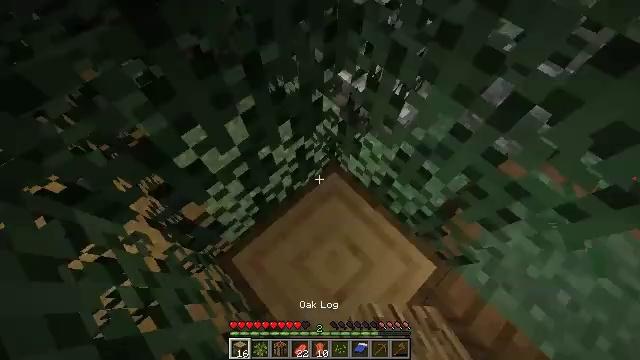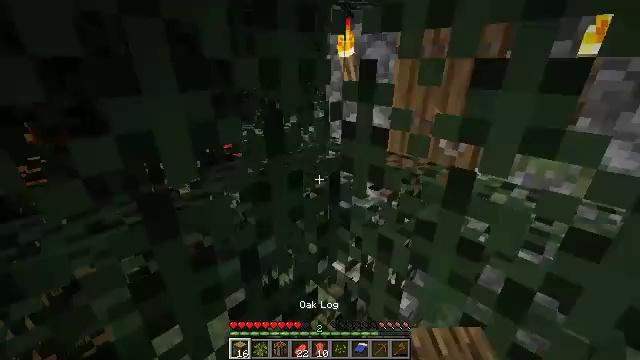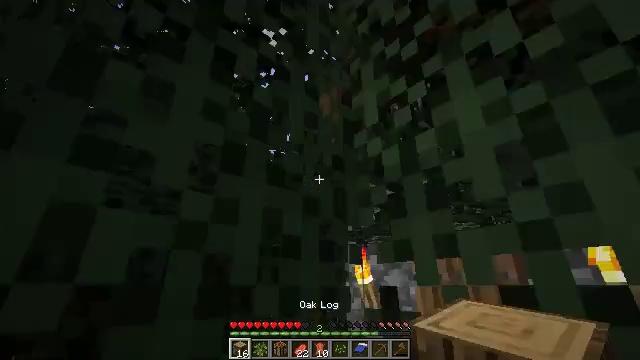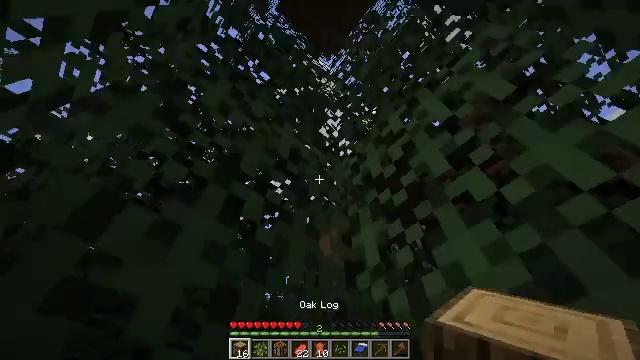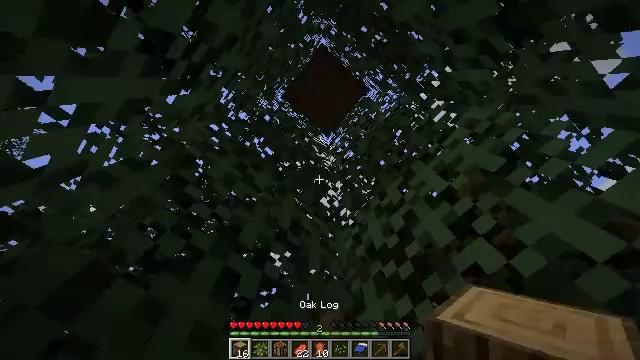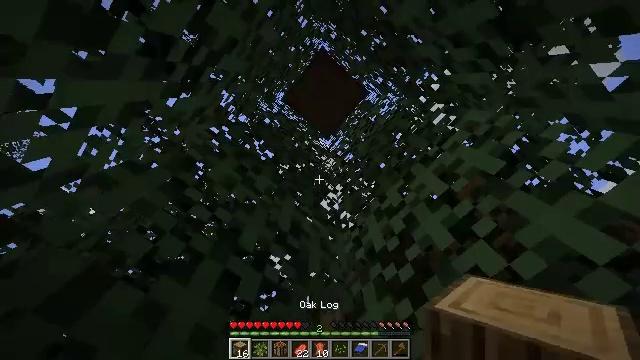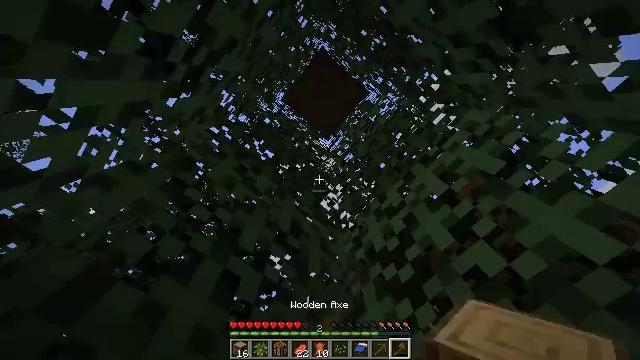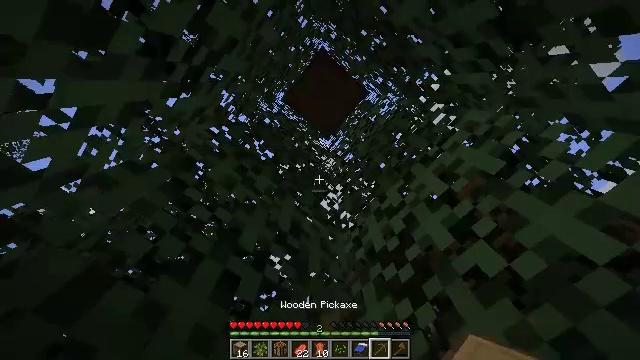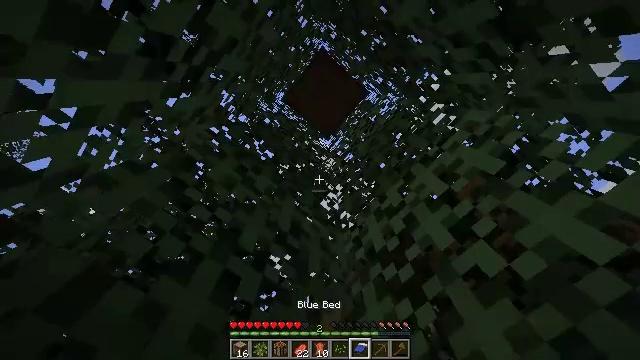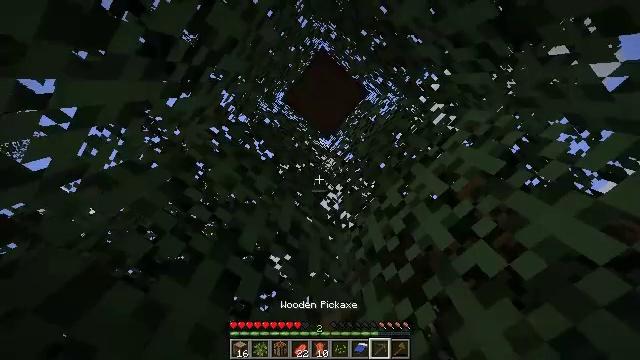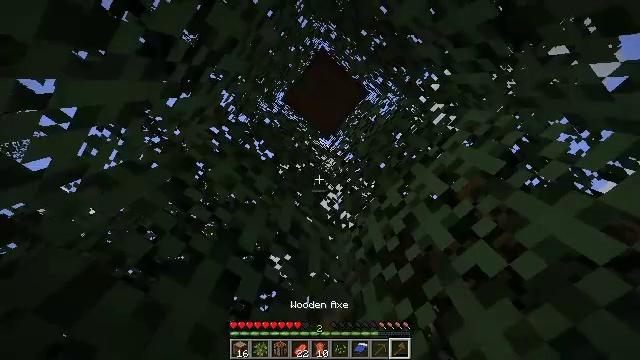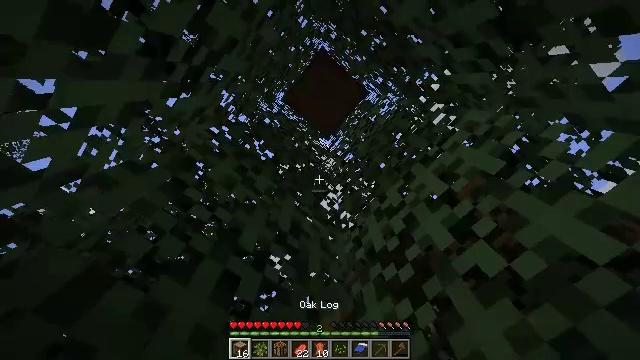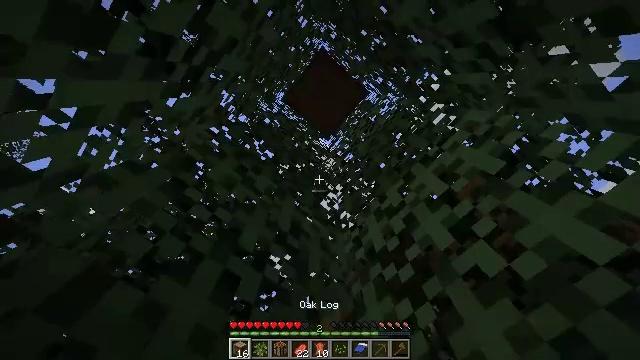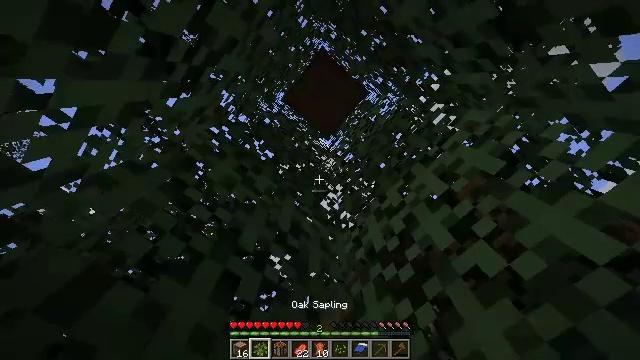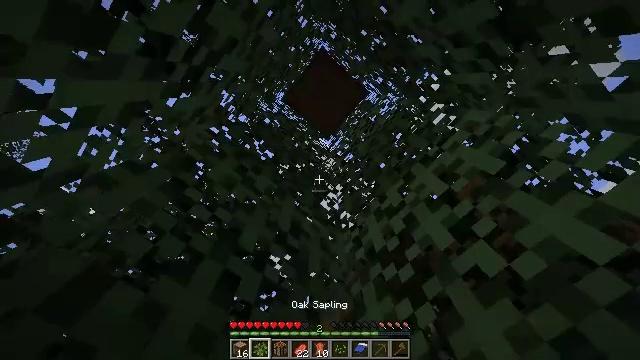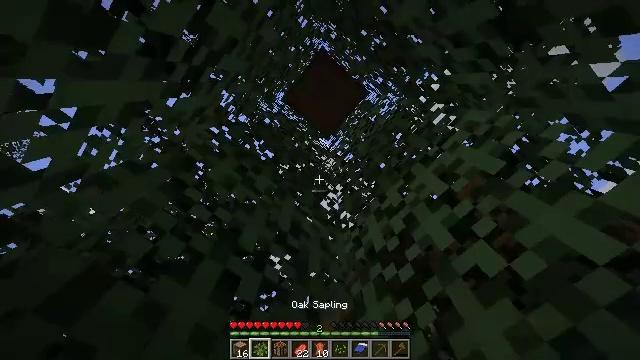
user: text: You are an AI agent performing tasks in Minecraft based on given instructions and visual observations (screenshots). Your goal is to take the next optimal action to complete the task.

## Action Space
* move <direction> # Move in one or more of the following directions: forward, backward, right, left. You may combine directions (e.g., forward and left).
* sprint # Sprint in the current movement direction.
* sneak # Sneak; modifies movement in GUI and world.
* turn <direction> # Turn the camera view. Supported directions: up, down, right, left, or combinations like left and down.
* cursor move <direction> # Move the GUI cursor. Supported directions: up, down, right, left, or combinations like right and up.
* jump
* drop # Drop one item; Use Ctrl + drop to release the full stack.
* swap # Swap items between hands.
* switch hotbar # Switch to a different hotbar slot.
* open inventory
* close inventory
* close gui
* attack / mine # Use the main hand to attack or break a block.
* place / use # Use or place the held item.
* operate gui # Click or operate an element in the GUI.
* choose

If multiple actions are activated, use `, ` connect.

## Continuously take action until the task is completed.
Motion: motion action
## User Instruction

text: Gather spruce log by chopping the tree.
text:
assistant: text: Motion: turn right and up
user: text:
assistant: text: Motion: turn left and up
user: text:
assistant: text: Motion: turn up
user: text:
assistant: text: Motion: turn up
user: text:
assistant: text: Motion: no_op
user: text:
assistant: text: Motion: no_op
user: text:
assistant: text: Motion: no_op
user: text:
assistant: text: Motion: no_op
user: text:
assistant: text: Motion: no_op
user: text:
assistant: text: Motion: no_op
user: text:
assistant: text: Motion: no_op
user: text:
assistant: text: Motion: no_op
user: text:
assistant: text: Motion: no_op
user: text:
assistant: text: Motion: no_op
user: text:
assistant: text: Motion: no_op
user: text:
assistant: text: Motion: no_op
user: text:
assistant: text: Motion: no_op
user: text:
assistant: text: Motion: no_op
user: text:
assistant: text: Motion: no_op
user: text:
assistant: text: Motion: no_op
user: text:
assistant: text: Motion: no_op
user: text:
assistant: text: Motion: no_op
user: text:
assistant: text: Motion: no_op
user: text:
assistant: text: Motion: no_op
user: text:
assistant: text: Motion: no_op
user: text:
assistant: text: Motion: no_op
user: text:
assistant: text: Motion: no_op
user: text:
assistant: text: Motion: no_op
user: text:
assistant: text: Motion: no_op
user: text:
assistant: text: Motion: turn up